Question: I am performing action on dropdown menu item selection.
<URL>
but does not make any action when I test on localhost, even does not show menu item. Though I have included all files.
code:
'''
<html lang="en">
<head>
<link href="css/bootstrap.css" rel="stylesheet">
<link href="css/bootstrap.min.css" rel="stylesheet">
<link href="sticky-footer-navbar.css" rel="stylesheet">
<script src="http://ajax.googleapis.com/ajax/libs/jqueryui/1.10.3/jquery-ui.min.js"></script>
<script src="js/bootstrap.min.js"></script>
<script src="js/bootstrap.js"></script>
<script>
$(".dropdown-menu li a").click(function(){
alert("hi");
var selText = $(this).text();
$('label').css('color',selText);
});
</script>
</head>
<body>
<label>Test color</label>
<div class="col-lg-6">
<div class="input-group">
<input type="text" class="form-control">
<div class="input-group-btn btn-default">
<button type="button" class="btn btn-default dropdown-toggle" data-toggle="dropdown"> <span class="caret"></span>
</button>
<ul class="dropdown-menu pull-right">
<li><a href="#">yellow</a>
</li>
<li><a href="#">green</a>
</li>
<li><a href="#">black</a>
</li>
<li class="divider"></li>
<li><a href="#">red</a>
</li>
</ul>
</div>
<!-- /btn-group -->
</div>
<!-- /input-group -->
</div>
</body>
</html>
'''
What's wrong with this code?
'''
<script>
$( document ).ready(function() {
alert("hi");
var selText = $(this).text();
$('label').css('color',selText);
});
</script>
'''
No change
the result looks like this:

UPDATED CODE:
'''
<!doctype html>
<html lang="en">
<head>
<meta charset="utf-8">
<meta http-equiv="X-UA-Compatible" content="IE=edge">
<meta name="viewport" content="width=device-width, initial-scale=1.0">
<meta name="description" content="">
<meta name="author" content="">
<script src="http://ajax.googleapis.com/ajax/libs/jquery/1.10.2/jquery.min.js"></script>
<script src=" http://ajax.googleapis.com/ajax/libs/jqueryui/1.9.2/jquery-ui.js"></script>
<script src="js/bootstrap.min.js"></script>
<script src="js/bootstrap.js"></script>
<link href="css/bootstrapa.css" rel="stylesheet">
<link href="css/bootstrap.min.css" rel="stylesheet">
</head>
<body>
<label>Test color</label>
<div class="col-lg-6">
<div class="input-group">
<input type="text" class="form-control">
<div class="input-group-btn btn-default">
<button type="button" class="btn btn-default dropdown-toggle" data-toggle="dropdown"> <span class="caret"></span>
</button>
<ul class="dropdown-menu pull-right">
<li><a href="#">yellow</a>
</li>
<li><a href="#">green</a>
</li>
<li><a href="#">black</a>
</li>
<li class="divider"></li>
<li><a href="#">red</a>
</li>
</ul>
</div>
<!-- /btn-group -->
</div>
<!-- /input-group -->
</div>
<script>
$( document ).ready(function() {
alert("hi");
var selText = $(this).text();
$('label').css('color',selText);
});
</script>
</body>
</html>
'''
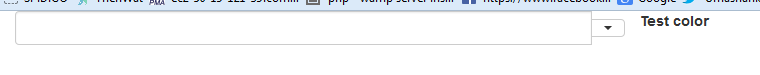
Answer: Here's your code:
'''
<!doctype html>
<html lang="en">
<head>
<link href="http://netdna.bootstrapcdn.com/bootstrap/3.0.3/css/bootstrap.min.css" rel="stylesheet">
</head>
<body>
<label>Test color</label>
<div class="col-lg-6">
<div class="input-group">
<input type="text" class="form-control">
<div class="input-group-btn btn-default">
<button type="button" class="btn btn-default dropdown-toggle" data-toggle="dropdown"> <span class="caret"></span>
</button>
<ul class="dropdown-menu pull-right">
<li><a href="#">yellow</a>
</li>
<li><a href="#">green</a>
</li>
<li><a href="#">black</a>
</li>
<li class="divider"></li>
<li><a href="#">red</a>
</li>
</ul>
</div>
<!-- /btn-group -->
</div>
<!-- /input-group -->
</div>
<script src="http://ajax.googleapis.com/ajax/libs/jquery/1.10.2/jquery.min.js"></script>
<script src="http://ajax.googleapis.com/ajax/libs/jqueryui/1.10.3/jquery-ui.min.js"></script>
<script src="http://netdna.bootstrapcdn.com/bootstrap/3.0.3/js/bootstrap.min.js"></script>
<script>
$(".dropdown-menu li a").click(function(){
alert("hi");
var selText = $(this).text();
$('label').css('color',selText);
});
</script>
</body>
</html>
'''
Hope this helps.